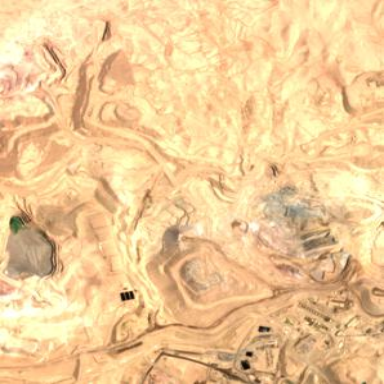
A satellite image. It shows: Landfill site containing mining waste.